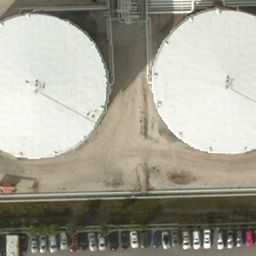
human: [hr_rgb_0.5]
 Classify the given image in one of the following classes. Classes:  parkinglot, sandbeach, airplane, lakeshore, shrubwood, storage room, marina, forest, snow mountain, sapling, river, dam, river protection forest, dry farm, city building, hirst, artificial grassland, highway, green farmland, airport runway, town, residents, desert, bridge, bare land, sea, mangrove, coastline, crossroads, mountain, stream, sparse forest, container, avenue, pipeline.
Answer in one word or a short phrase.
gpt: storage room